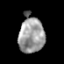
Tissue: prostate
Cell type: Epithelial cells
Senescence score: 0.349
Nuclear area (px): 927
Mean DAPI intensity: 152.96